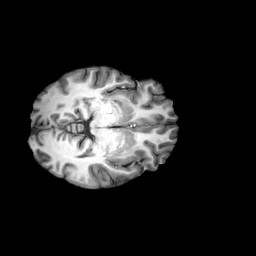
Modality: T1w
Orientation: axial
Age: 26
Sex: female
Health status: ill